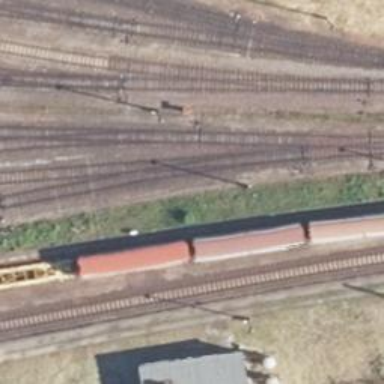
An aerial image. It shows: Railway switch.